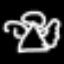
Label: angel